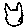
Label: cat